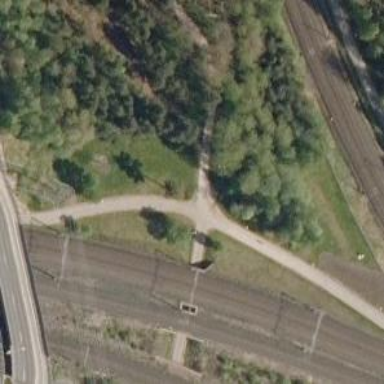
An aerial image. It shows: Cycleway with asphalt surface designed for Nordic skiing.